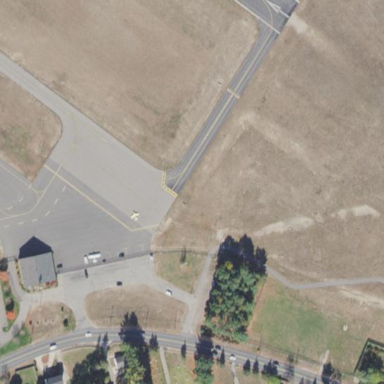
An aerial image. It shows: Apron at the airport.